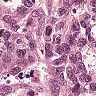
Metastatic tissue present: yes